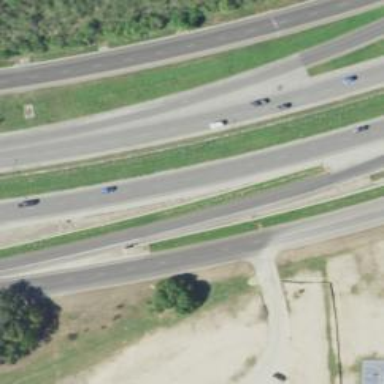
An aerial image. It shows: View of motorway.